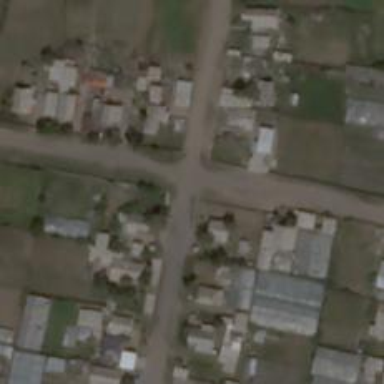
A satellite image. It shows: Residential road.